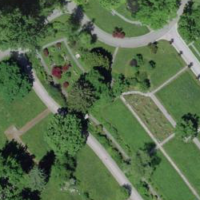
EUNIS habitat code: 53
Species observed at this site:
Certhia brachydactyla
Cyanistes caeruleus
Parus major
Sturnus vulgaris
Troglodytes troglodytes
Phoenicurus ochruros
Rana temporaria
Passer domesticus
Aegithalos caudatus
Sambucus nigra
Circaea lutetiana
Sylvia atricapilla
Carduelis carduelis
Spinus spinus
Turdus merula